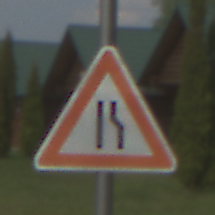
Verkehrszeichen: EinseitigVerengteFahrbahnRechts
Umgebung: Outdoor, Nature
Tageszeit: MorningAfternoon
Wetter: PartlyCloudy
Licht: Natural
Jahreszeit: NotSpecified
Kontrast: HighContrast